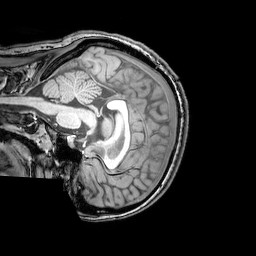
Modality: T1w
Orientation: sagittal
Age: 23
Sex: female
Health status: healthy
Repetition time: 0.081 s
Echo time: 0.037 s